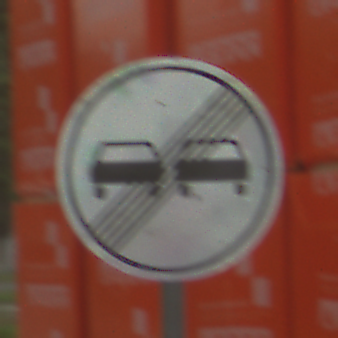
Verkehrszeichen: EndeUeberholverbot
Umgebung: Outdoor, Suburban
Tageszeit: MorningAfternoon
Wetter: PartlyCloudy
Licht: Natural
Jahreszeit: NotSpecified
Kontrast: LowContrast